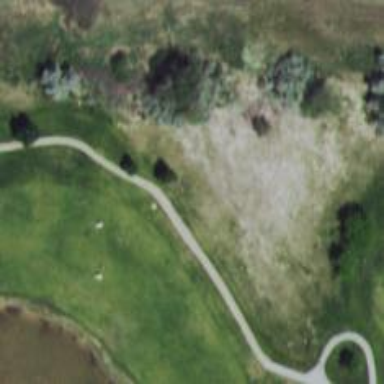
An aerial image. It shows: Path for both roads and golfers.